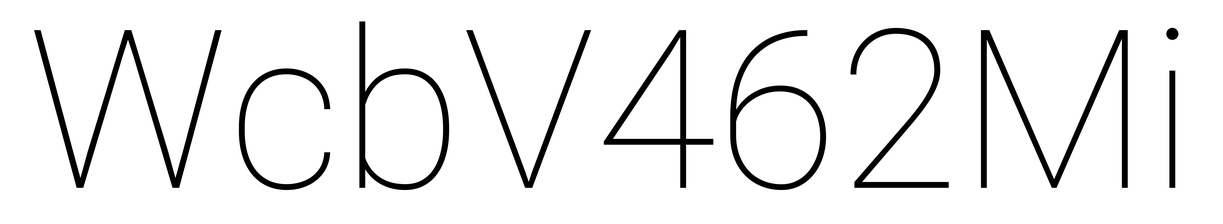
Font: Roboto_Thin